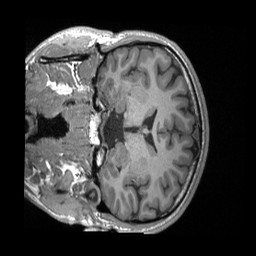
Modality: T1w
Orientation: coronal
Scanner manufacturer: siemens
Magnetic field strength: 3 T
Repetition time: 2.4 s
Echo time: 0.00224 s